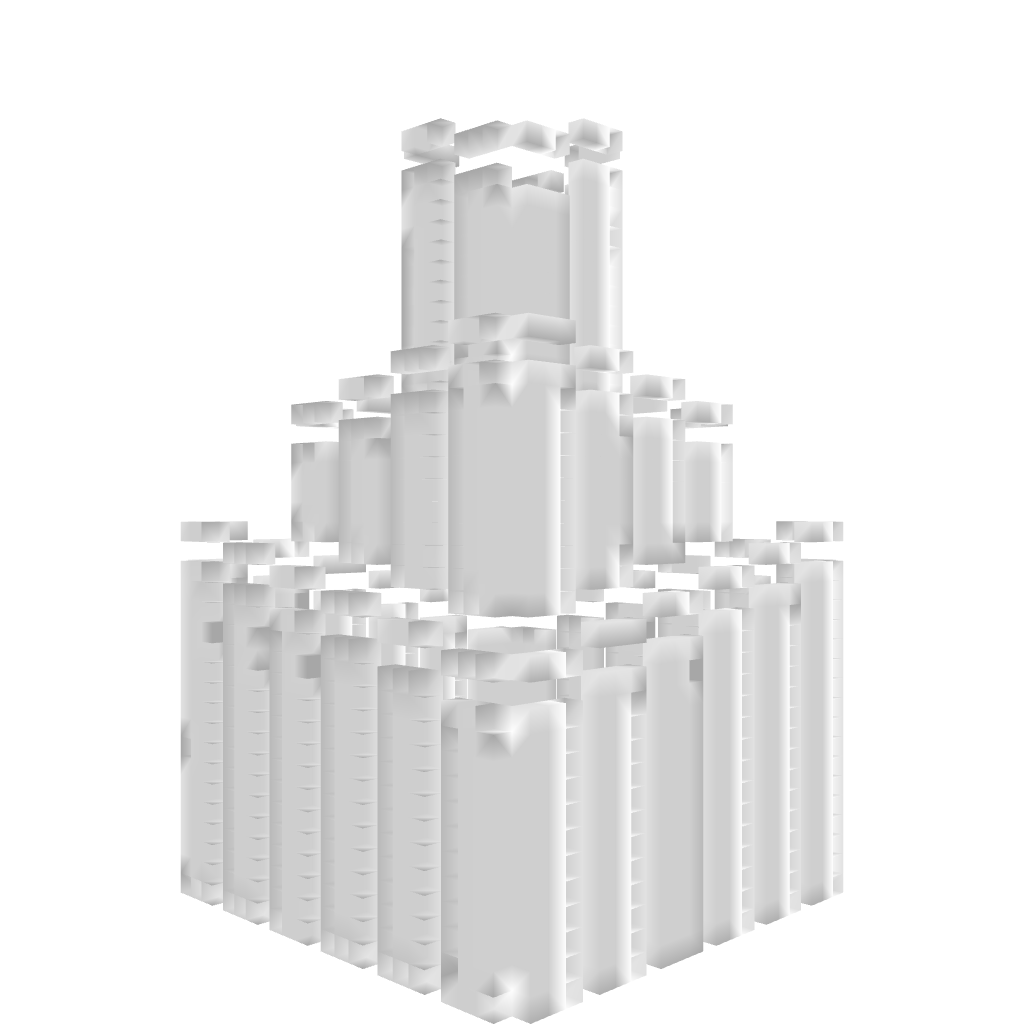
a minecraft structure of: Spawn Concept bad low quality